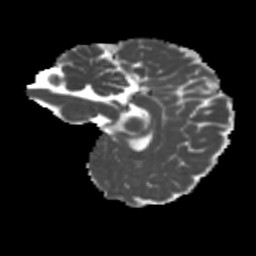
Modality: MD
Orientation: sagittal
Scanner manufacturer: siemens
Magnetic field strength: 3 T
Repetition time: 4 s
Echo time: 0.0594 s